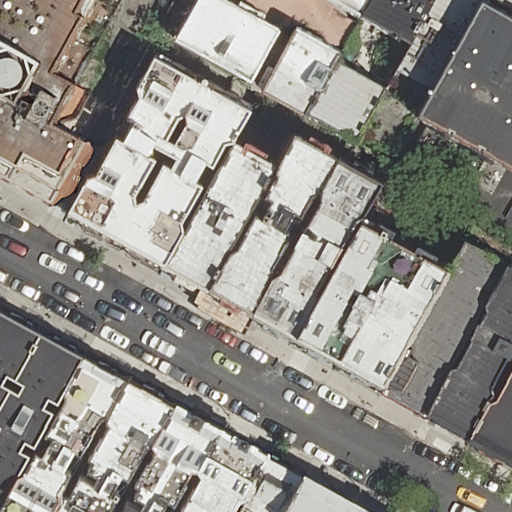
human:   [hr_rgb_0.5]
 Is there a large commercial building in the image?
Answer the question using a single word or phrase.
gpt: no

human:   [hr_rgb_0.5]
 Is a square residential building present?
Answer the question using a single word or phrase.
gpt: no

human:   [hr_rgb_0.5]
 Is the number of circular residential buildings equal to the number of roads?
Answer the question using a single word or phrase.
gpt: no

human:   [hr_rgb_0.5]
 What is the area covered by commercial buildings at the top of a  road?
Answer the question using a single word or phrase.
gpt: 0m2

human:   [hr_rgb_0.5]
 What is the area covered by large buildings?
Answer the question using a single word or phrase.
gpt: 4349m2

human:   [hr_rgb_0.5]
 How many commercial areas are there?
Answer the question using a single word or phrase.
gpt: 0

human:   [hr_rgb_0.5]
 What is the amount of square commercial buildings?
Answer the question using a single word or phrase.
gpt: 0

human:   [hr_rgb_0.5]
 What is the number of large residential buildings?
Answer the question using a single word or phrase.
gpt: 5

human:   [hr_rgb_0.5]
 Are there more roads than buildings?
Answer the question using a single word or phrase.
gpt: no

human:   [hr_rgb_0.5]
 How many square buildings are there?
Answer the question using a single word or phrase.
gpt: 0

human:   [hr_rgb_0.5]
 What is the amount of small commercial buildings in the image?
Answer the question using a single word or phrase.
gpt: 0

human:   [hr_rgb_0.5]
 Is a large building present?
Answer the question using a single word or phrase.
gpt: yes

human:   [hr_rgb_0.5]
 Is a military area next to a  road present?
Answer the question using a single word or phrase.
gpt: no

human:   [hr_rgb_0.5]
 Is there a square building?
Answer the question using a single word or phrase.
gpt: no

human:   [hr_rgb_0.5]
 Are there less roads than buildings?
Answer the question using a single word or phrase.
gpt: yes

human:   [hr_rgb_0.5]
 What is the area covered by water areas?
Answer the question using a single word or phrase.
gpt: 0m2

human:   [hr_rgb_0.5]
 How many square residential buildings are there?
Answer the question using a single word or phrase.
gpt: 0

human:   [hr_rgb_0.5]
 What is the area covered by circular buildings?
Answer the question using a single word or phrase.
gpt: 0m2

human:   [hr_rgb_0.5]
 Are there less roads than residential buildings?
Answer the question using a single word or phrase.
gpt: yes

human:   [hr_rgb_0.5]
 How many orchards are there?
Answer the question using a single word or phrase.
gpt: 0

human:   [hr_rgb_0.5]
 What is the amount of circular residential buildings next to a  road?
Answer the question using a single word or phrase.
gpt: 0

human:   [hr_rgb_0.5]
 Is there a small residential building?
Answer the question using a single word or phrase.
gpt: yes

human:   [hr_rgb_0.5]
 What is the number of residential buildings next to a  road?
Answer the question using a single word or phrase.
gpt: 25

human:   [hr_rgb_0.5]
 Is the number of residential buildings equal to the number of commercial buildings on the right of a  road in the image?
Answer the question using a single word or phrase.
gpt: no

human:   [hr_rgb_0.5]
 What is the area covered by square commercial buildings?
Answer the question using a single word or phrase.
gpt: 0m2

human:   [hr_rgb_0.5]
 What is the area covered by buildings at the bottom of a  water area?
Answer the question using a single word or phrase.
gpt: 0m2

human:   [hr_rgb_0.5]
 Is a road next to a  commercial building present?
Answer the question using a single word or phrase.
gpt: no

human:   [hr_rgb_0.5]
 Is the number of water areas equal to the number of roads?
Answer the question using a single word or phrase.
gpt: no

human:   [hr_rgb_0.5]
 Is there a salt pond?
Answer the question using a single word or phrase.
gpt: no

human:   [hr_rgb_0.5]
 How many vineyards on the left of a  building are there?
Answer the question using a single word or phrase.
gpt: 0

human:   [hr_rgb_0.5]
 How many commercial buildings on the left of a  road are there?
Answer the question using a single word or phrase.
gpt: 0

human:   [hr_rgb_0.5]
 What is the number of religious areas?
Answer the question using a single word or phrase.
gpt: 0

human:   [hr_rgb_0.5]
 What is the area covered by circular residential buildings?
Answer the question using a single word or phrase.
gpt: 0m2

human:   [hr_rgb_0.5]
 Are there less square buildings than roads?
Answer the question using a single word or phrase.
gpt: yes

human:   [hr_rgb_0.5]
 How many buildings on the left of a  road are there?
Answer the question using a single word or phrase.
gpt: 14

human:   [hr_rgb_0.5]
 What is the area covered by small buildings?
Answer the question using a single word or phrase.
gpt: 278m2